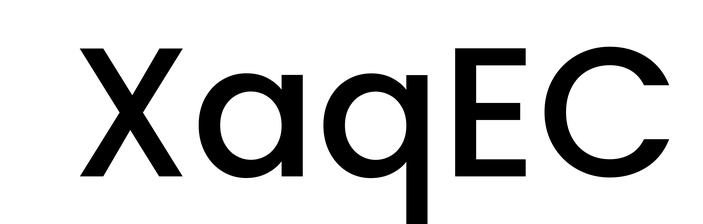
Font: Poppins-Medium